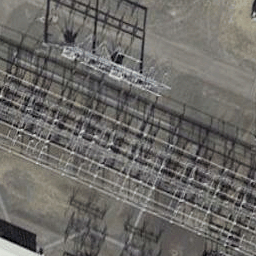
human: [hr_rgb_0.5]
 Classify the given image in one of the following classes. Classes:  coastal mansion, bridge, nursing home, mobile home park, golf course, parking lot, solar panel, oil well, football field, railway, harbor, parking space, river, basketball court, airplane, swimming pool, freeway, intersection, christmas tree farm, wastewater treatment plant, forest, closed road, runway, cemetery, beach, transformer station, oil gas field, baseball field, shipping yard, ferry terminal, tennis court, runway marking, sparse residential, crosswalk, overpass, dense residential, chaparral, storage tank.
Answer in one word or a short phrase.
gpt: transformer station